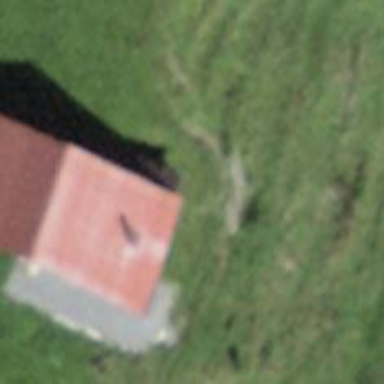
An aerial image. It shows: Cabin.